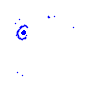
Particle: electron